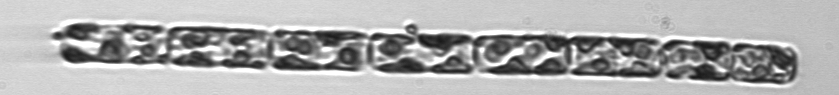
Label: Guinardia_delicatula